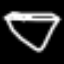
Label: diamond